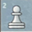
Piece: wP